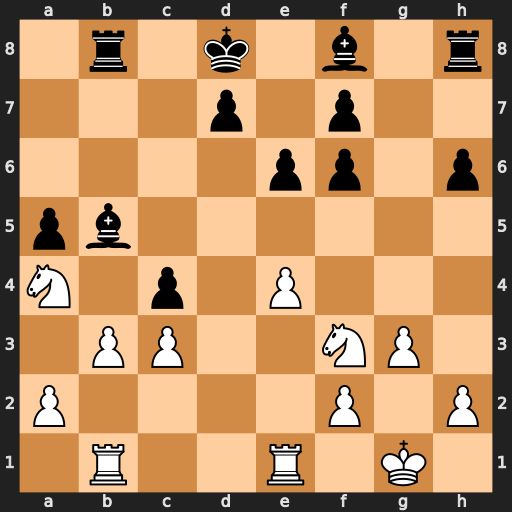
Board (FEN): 1r1k1b1r/3p1p2/4pp1p/pb6/N1p1P3/1PP2NP1/P4P1P/1R2R1K1
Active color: w
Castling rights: -
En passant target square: -
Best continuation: bxc4 Bxa4 Rxb8+